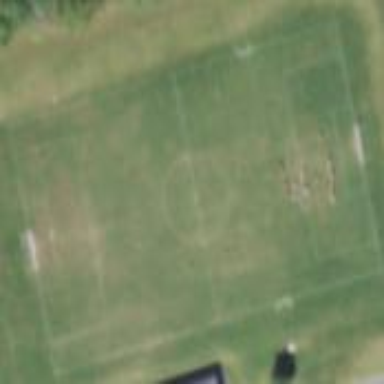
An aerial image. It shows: Soccer pitch for leisure land activities.